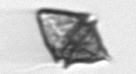
Label: Kryptoperidinium_triquetrum